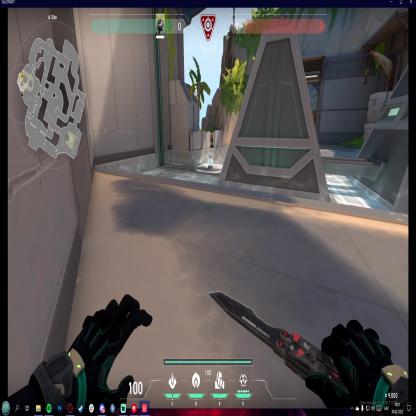
Label: planted spike